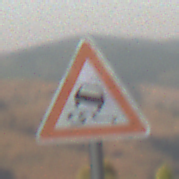
Verkehrszeichen: SchleuderOderRutschgefahr
Umgebung: Outdoor, Nature
Tageszeit: SunriseSunset
Wetter: Clear
Licht: Natural
Jahreszeit: NotSpecified
Kontrast: HighContrast